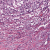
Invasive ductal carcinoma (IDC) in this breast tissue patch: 1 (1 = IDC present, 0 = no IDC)